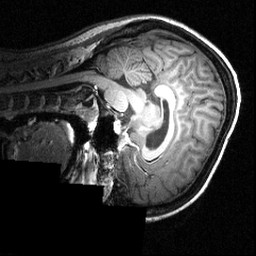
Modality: T1w
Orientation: sagittal
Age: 21
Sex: female
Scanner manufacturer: siemens
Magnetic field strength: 3.951 T
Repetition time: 1.5 s
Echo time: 0.00335 s